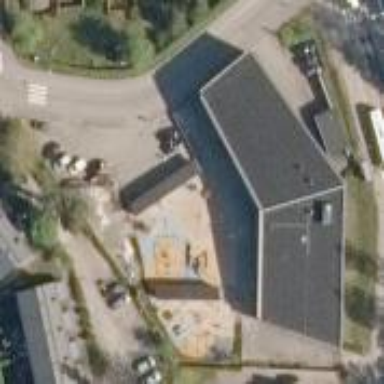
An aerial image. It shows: Kindergarten.